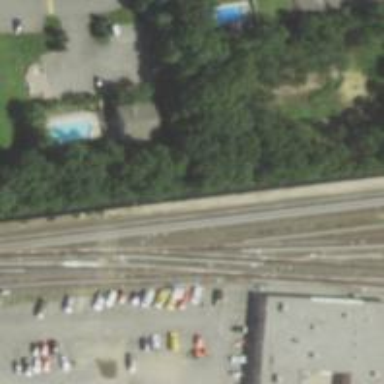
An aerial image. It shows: Electrified rail yard for railway service.